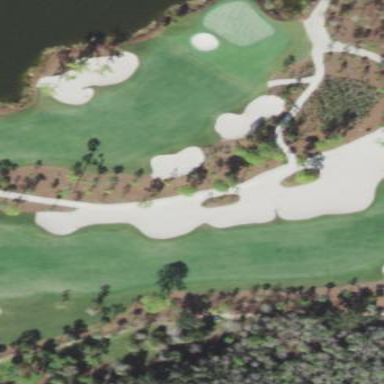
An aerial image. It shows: Sandy area is golf bunker.